Interaction volume radius: 5 \u00c5
Interaction volume height: 35 \u00c5
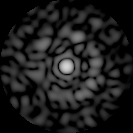
Disorder parameter: 0.8429